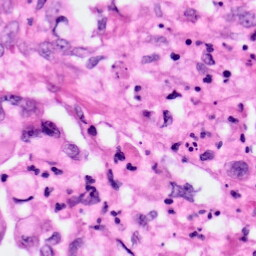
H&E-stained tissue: Pancreatic